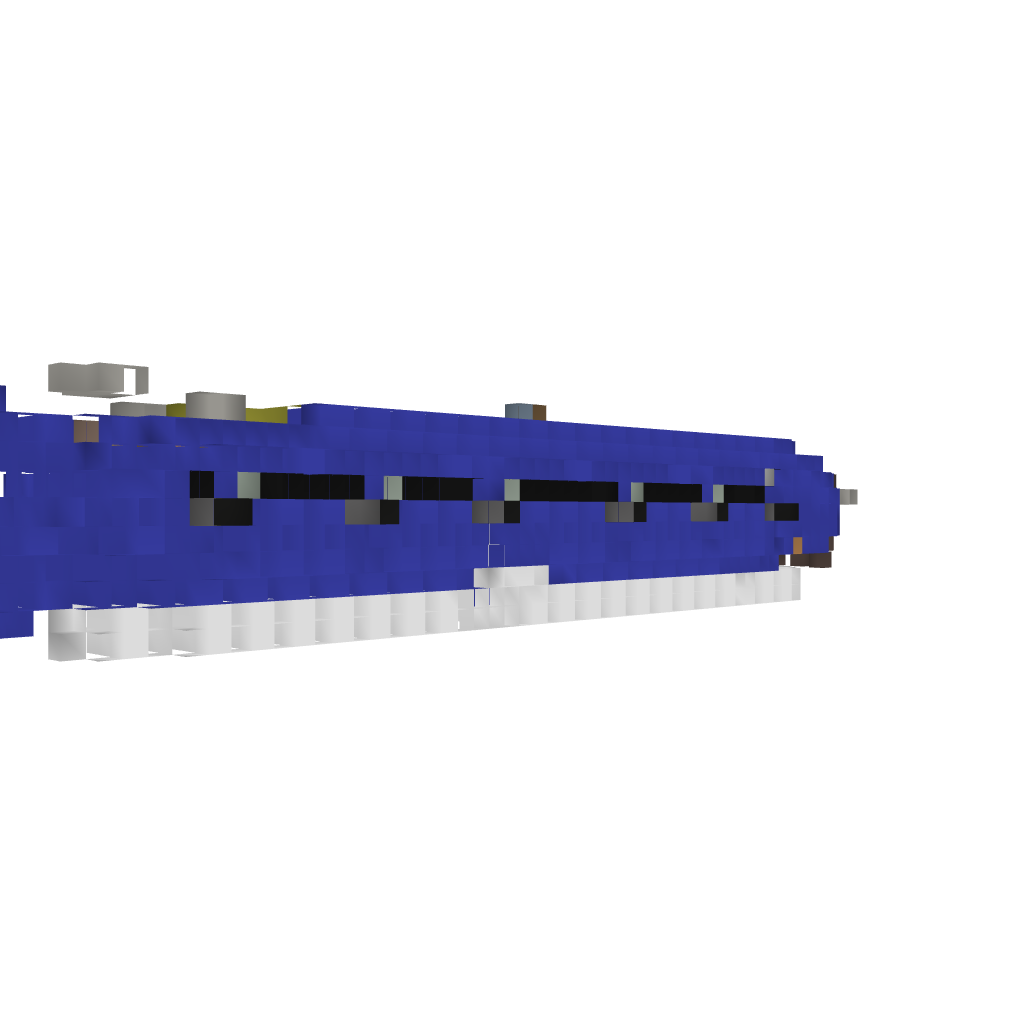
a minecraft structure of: Subersible Torpedo Airship Tiger Shark